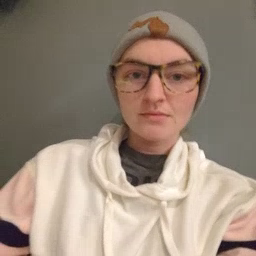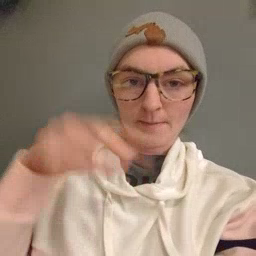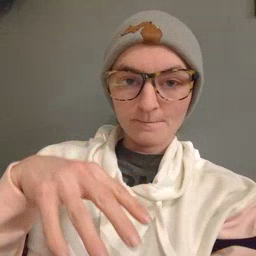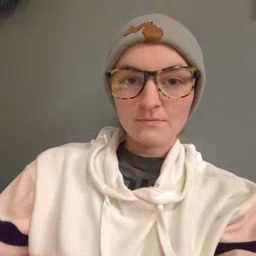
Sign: drop